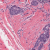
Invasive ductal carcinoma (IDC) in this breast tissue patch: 1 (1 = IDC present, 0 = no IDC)